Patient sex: F
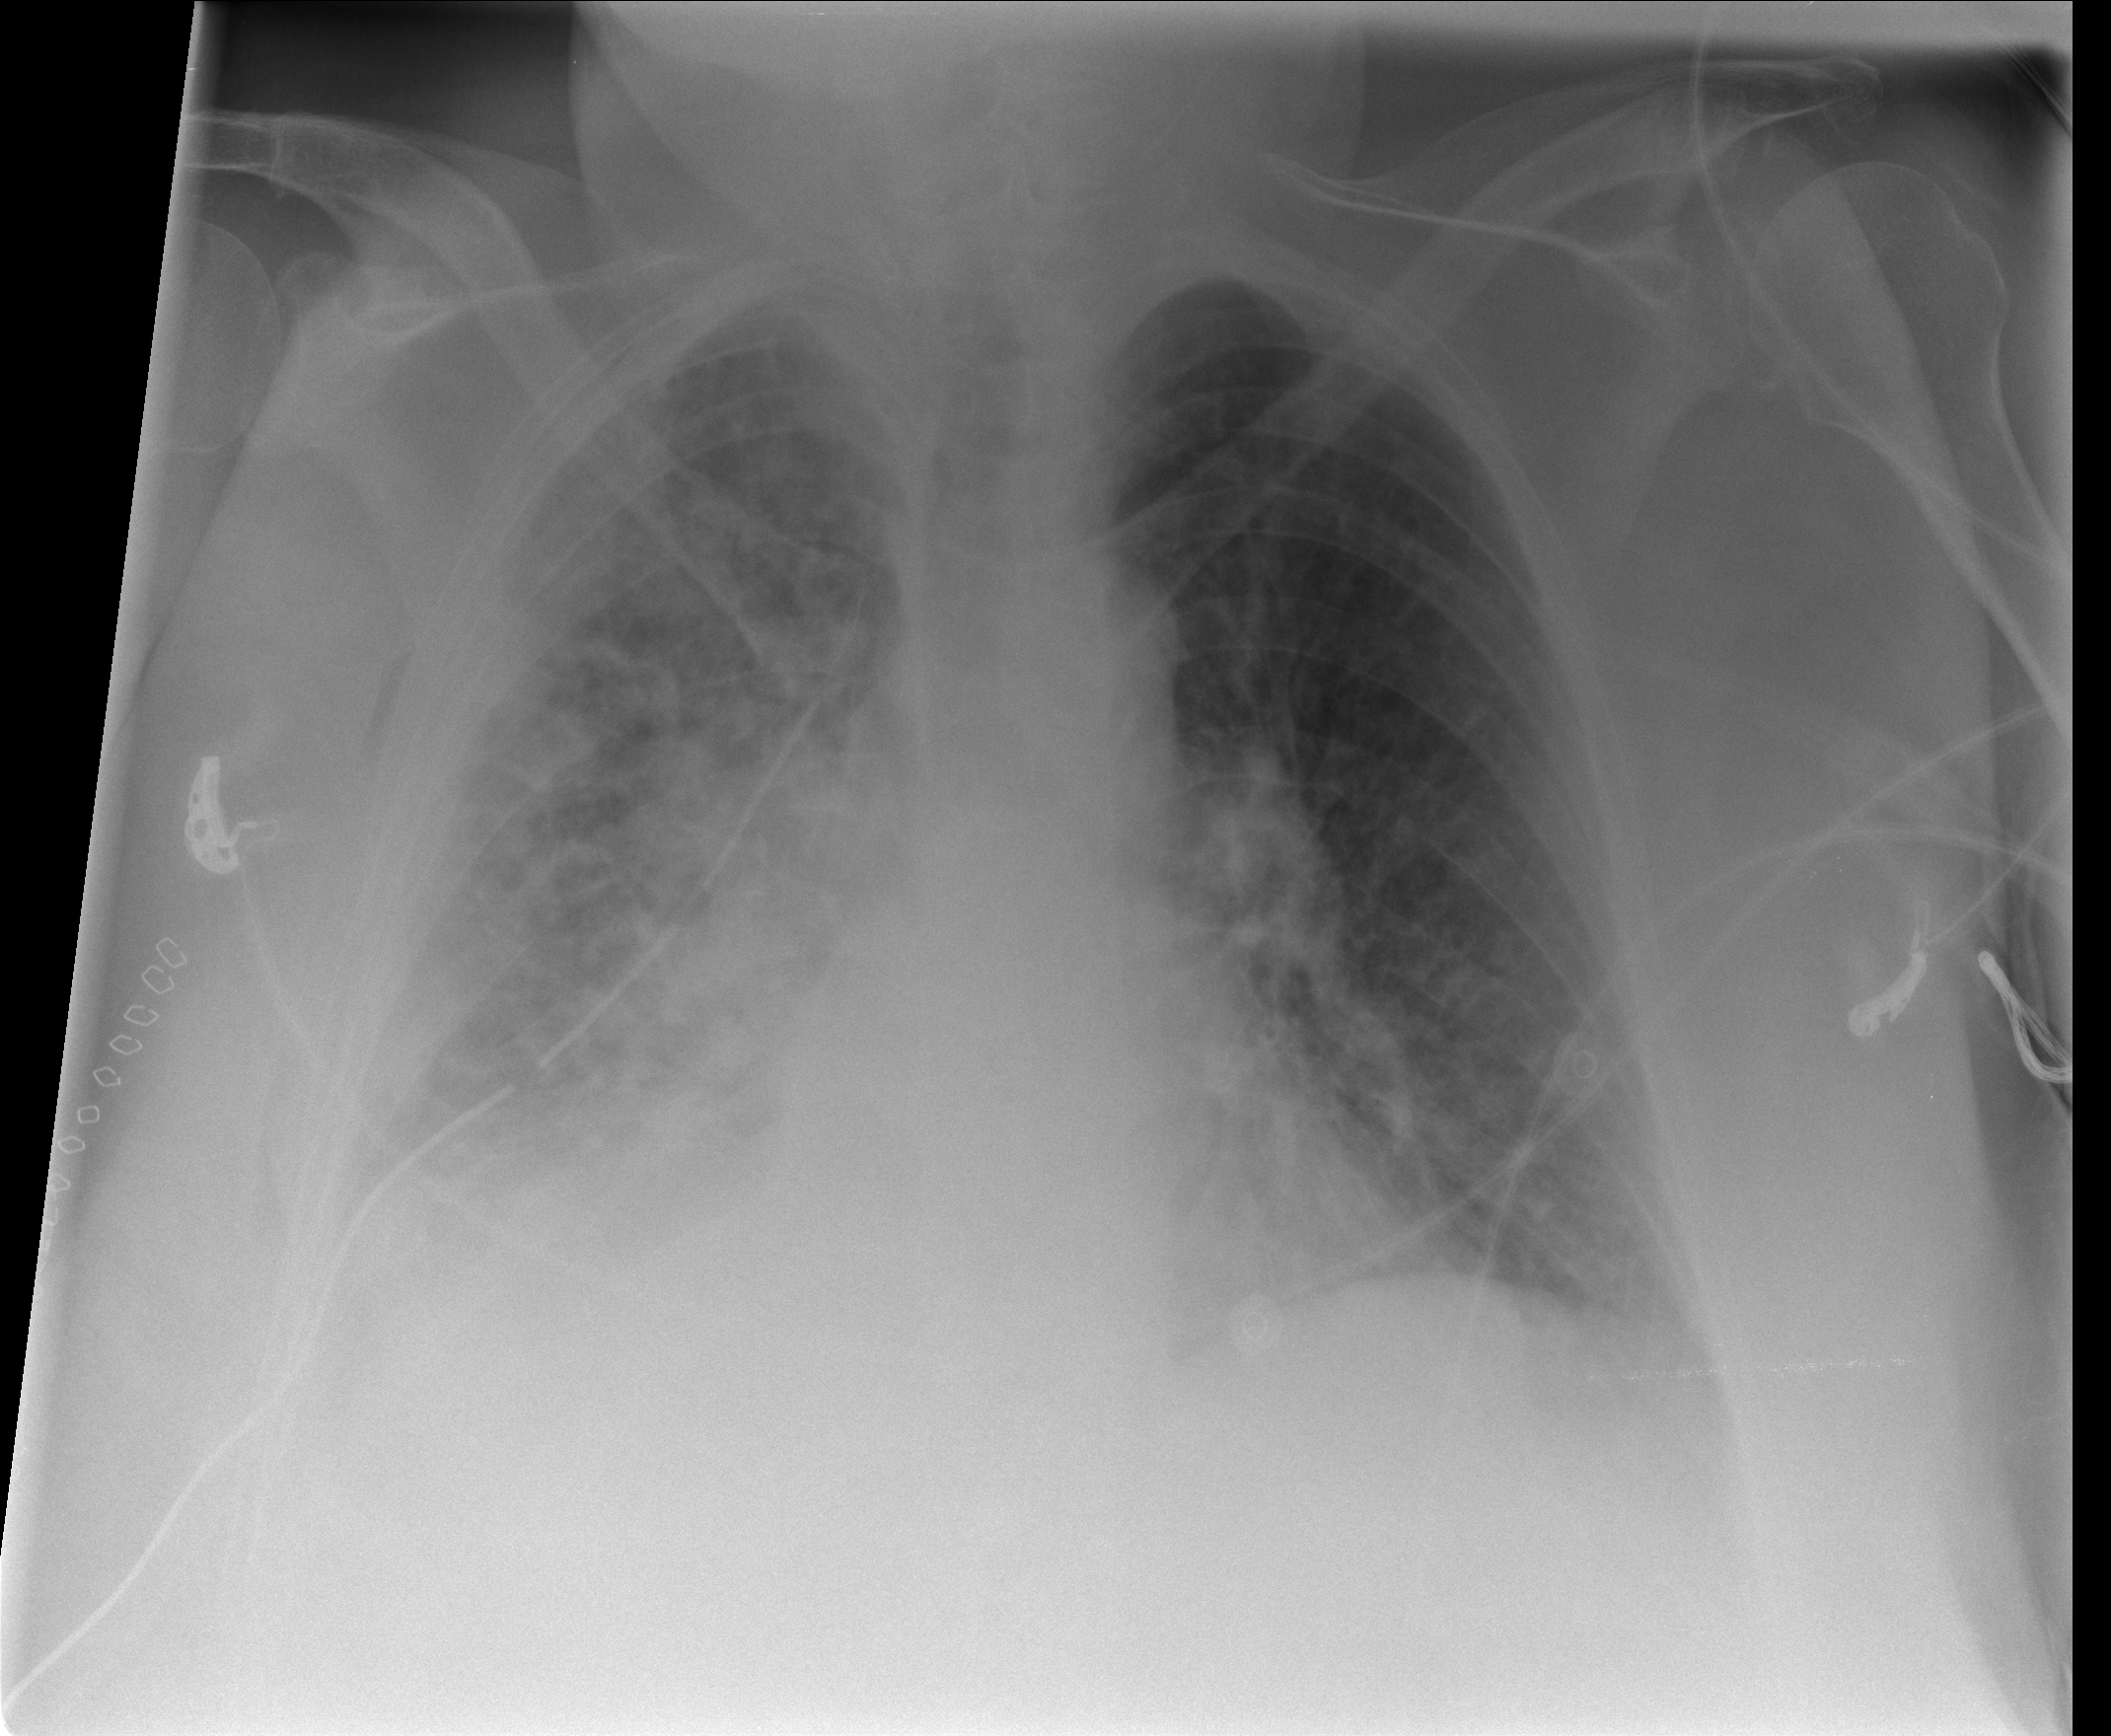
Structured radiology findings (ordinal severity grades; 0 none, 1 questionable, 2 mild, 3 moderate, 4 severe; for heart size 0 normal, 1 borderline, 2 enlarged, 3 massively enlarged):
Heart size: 2
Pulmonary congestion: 2
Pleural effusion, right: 2
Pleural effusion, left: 1
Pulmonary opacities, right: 3
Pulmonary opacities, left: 0
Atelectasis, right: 2
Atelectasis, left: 0